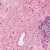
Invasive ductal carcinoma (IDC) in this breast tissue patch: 0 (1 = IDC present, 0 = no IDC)